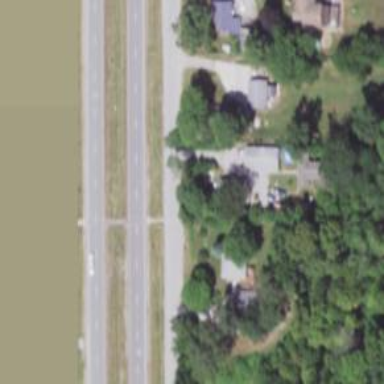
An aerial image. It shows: Primary highway.